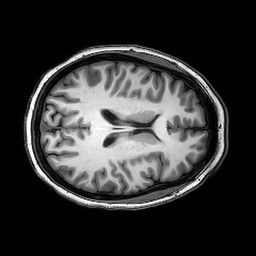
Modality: T1w
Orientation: axial
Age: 24
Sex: female
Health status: healthy
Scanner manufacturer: philips
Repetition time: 0.0082 s
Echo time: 0.00377 s